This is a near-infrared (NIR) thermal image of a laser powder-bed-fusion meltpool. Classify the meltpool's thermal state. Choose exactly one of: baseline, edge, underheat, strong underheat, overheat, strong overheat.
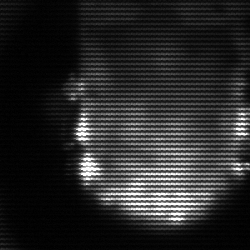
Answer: baseline